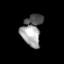
Tissue: prostate
Cell type: Epithelial cells
Senescence score: 0.3122
Nuclear area (px): 606
Mean DAPI intensity: 137.328